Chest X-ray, PA view. Patient: 55 years old, sex M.
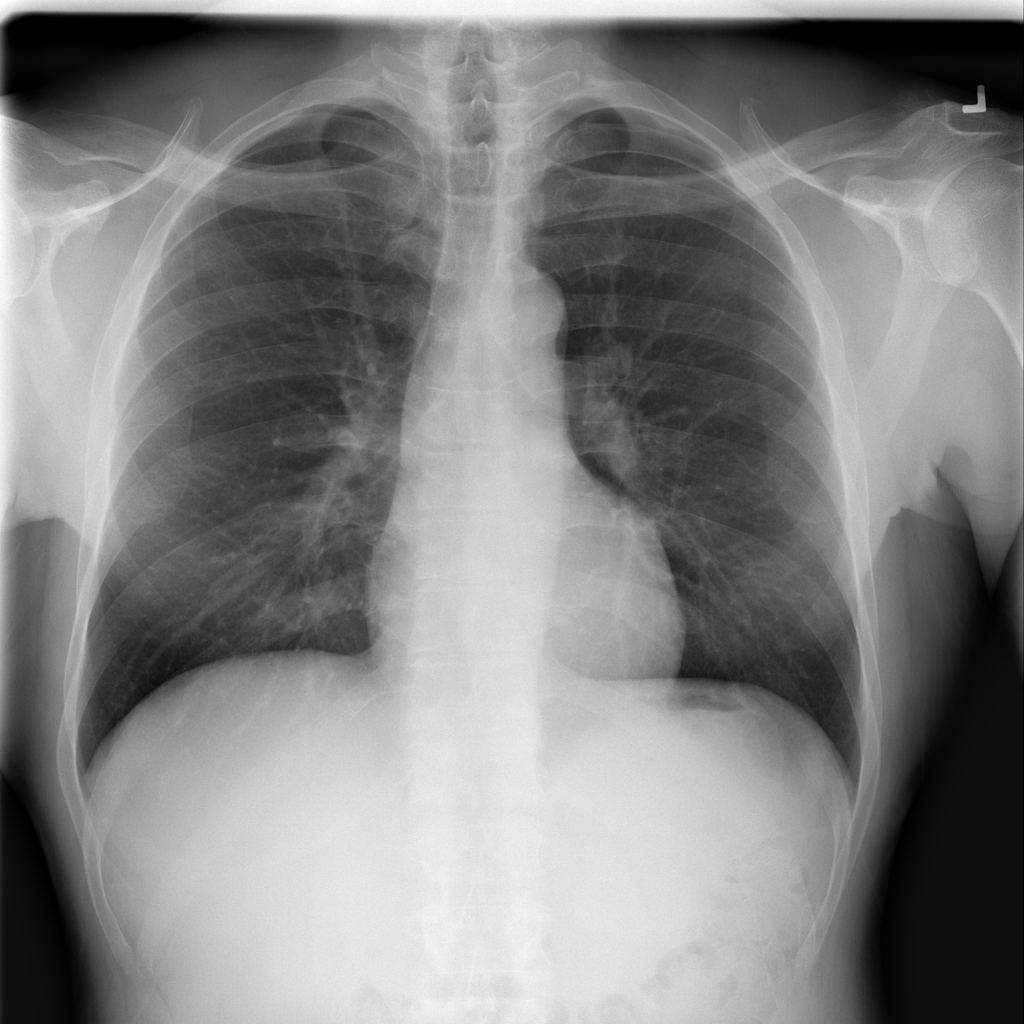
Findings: No Finding